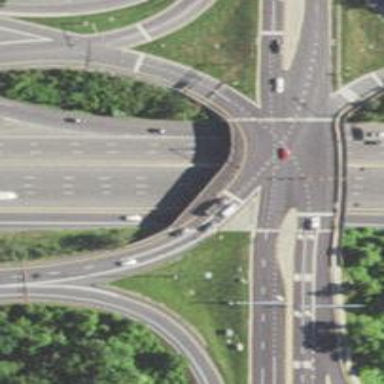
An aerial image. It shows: Motorway junction.